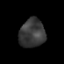
Tissue: prostate
Cell type: T cells
Senescence score: 0.3543
Nuclear area (px): 714
Mean DAPI intensity: 58.12